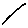
Label: line